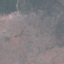
Land use / land cover: HerbaceousVegetation